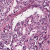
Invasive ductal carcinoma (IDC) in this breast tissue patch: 1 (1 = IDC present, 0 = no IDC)